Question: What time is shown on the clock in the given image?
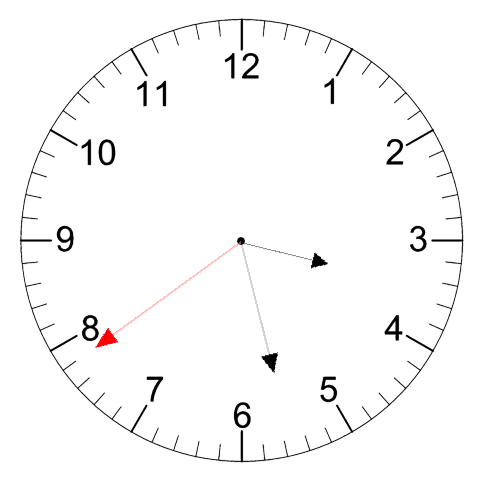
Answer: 03:27:39